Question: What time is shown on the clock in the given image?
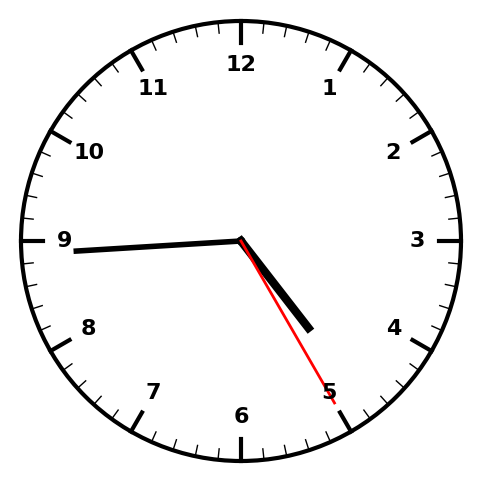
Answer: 04:44:25